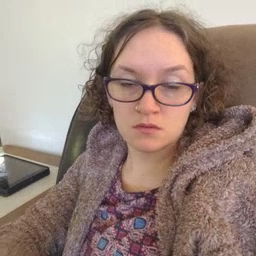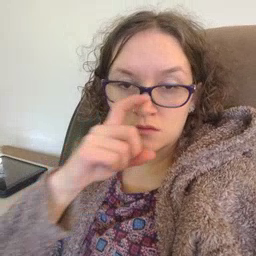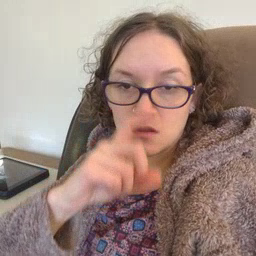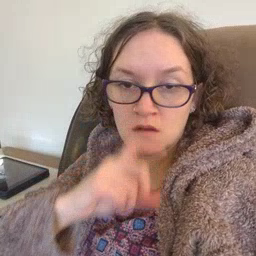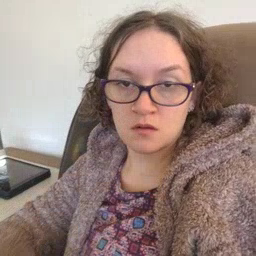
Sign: doll